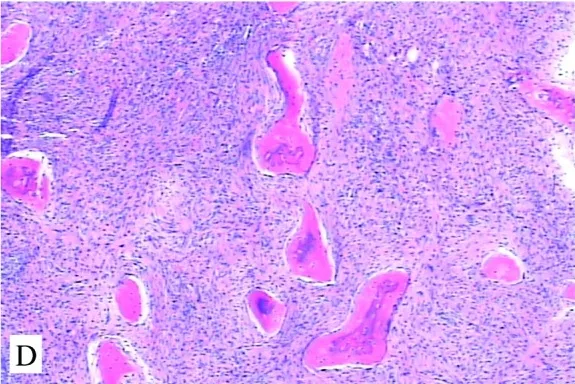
CT images of the maxillofacial region. (D) Histopathological examination of a bone biopsy. H&E x100.
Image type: pathology (h&e)